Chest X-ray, AP view. Patient: 25 years old, sex F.
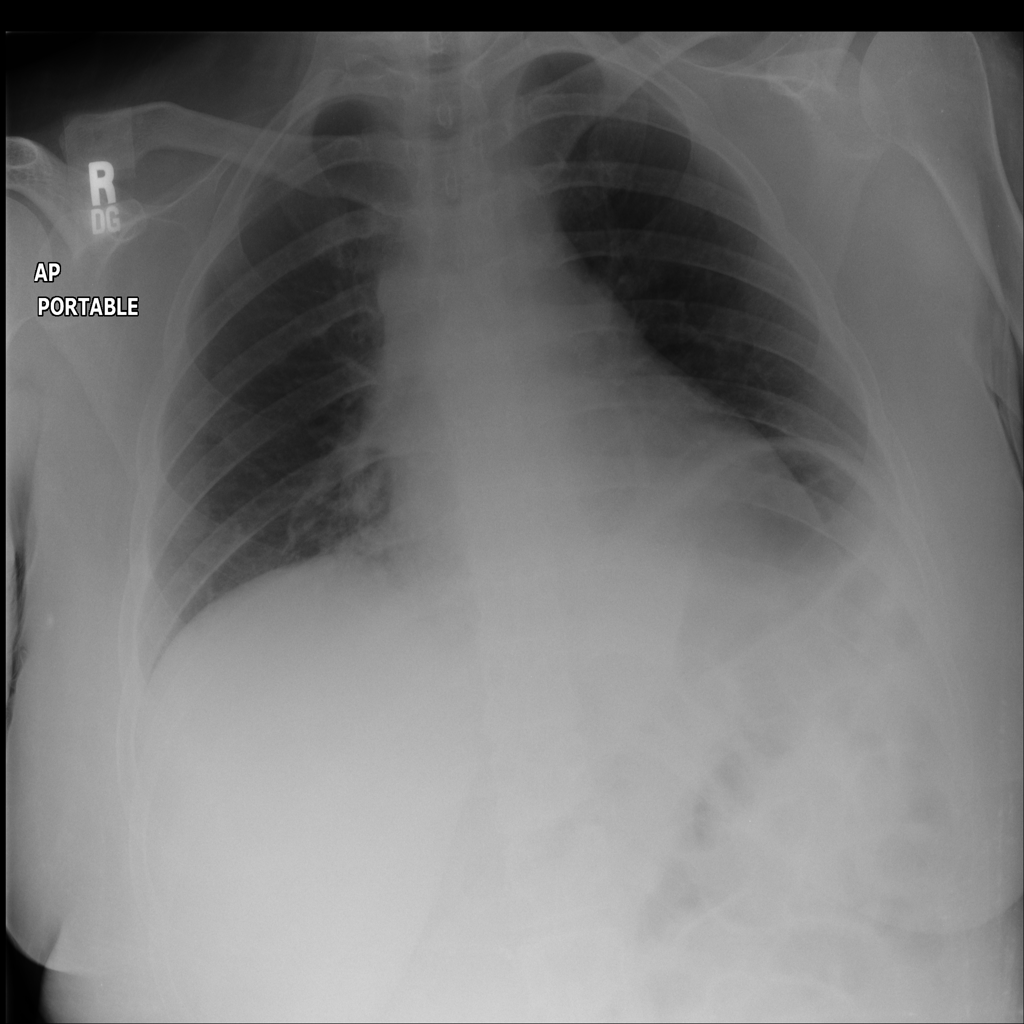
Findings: No Finding